Aerial crown-view tile of a tropical tree (Barro Colorado Island, Panama), acquired 20240611:
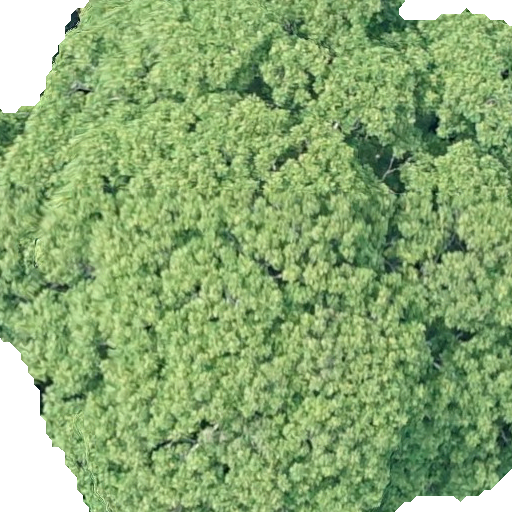
Species: Dipteryx oleifera
GBIF accepted scientific name: Dipteryx oleifera
Crown area: 491.053 m²